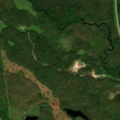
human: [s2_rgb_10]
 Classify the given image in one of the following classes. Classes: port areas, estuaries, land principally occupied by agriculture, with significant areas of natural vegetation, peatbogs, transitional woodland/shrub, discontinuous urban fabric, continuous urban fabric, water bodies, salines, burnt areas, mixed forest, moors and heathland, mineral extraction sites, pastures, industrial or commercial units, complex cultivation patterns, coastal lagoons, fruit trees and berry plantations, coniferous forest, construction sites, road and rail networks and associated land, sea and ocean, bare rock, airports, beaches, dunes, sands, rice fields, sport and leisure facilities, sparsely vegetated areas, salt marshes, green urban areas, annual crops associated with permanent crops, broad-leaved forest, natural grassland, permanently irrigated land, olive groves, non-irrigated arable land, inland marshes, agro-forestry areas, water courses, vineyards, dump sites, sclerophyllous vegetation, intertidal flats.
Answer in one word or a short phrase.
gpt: coniferous forest